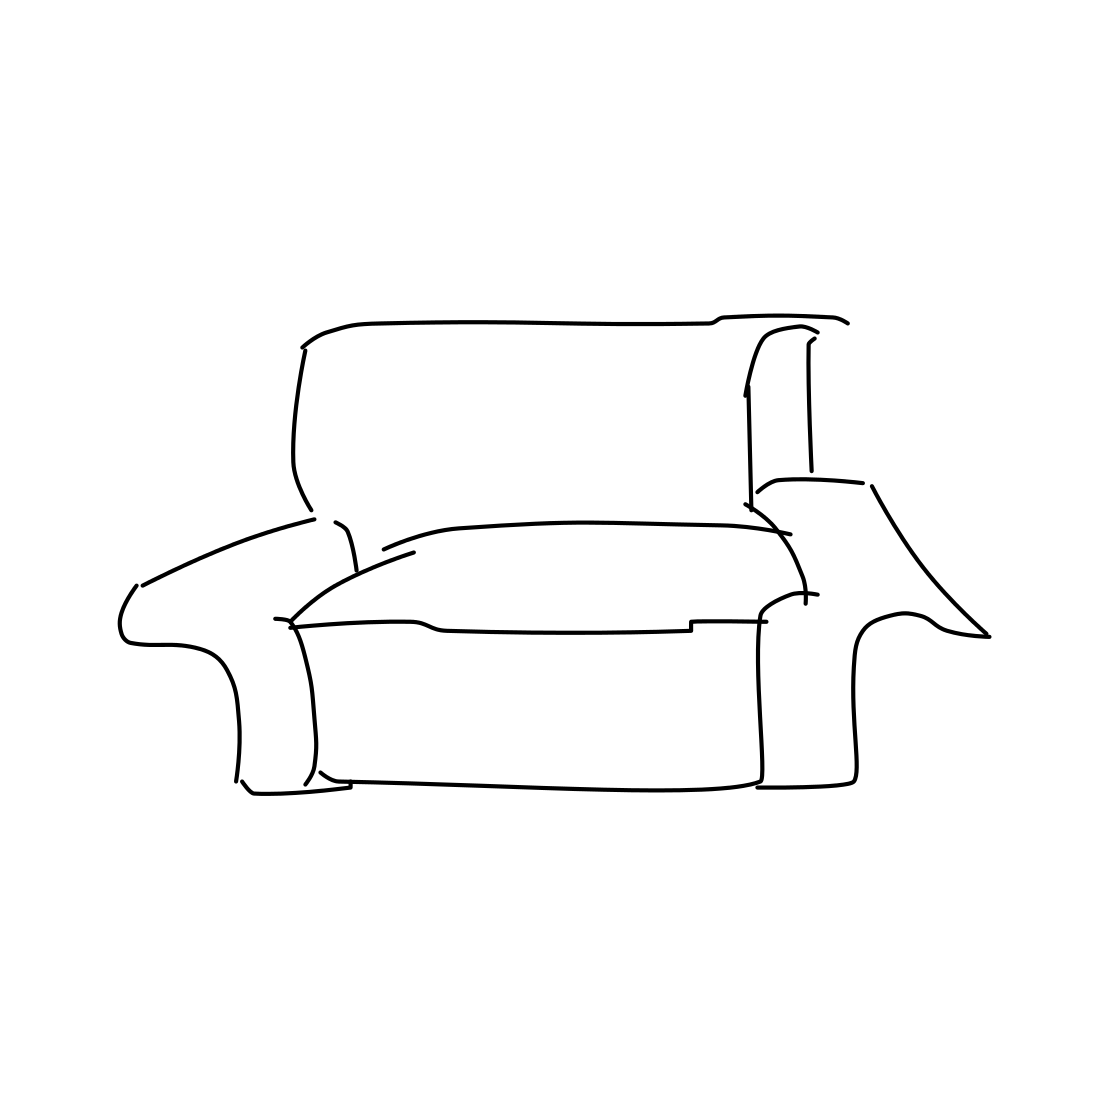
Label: couch